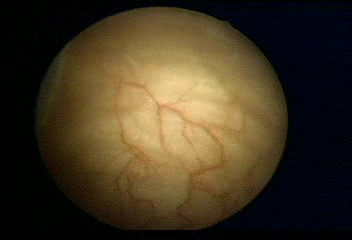
Modality: WLC
Class: Normal mucosa
Bladder cancer association: No